Field crop: tomato
Growth stage: 1
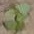
Species: solanum